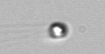
Label: flagellate